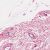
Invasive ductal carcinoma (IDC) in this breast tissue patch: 0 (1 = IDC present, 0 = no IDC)